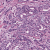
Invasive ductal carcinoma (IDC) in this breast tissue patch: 1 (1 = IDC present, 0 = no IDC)